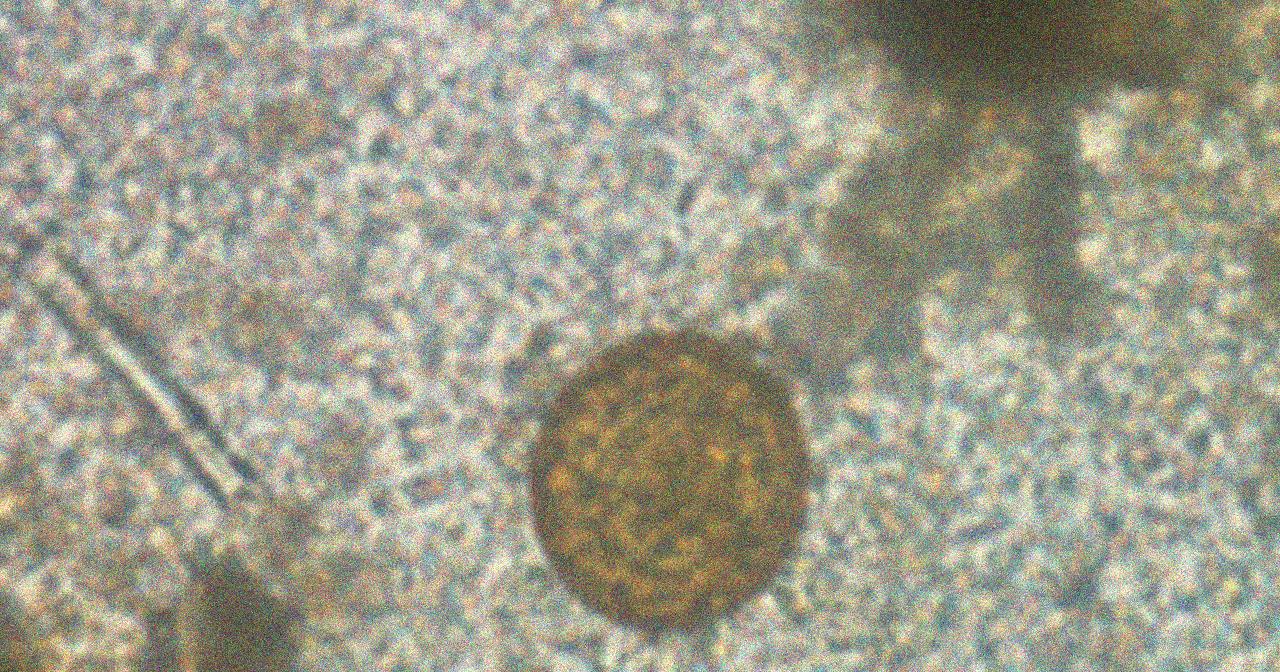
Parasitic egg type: Hymenolepis diminuta